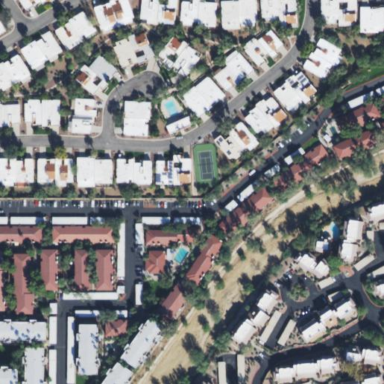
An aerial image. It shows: Residential area with apartments.